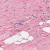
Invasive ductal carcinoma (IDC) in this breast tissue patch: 0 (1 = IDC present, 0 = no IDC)